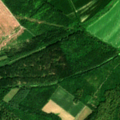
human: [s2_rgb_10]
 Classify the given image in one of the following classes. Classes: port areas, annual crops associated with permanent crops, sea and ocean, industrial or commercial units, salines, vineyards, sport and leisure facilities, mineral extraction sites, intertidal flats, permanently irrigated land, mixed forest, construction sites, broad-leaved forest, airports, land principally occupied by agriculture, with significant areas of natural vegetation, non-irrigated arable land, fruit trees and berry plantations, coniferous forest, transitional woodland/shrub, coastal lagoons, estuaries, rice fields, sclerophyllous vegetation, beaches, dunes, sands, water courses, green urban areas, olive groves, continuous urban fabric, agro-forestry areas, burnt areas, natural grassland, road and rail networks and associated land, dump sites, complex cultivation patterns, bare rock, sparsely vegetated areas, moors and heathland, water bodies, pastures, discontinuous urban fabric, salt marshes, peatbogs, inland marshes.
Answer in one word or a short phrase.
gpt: non-irrigated arable land, broad-leaved forest, transitional woodland/shrub